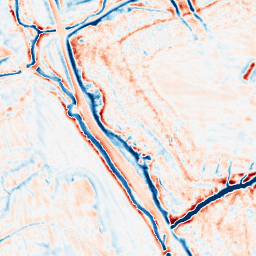
Category: edge_preserving
Decomposition family: bilateral
Decomposition parameters: d: 15
sigma_color: 75
sigma_space: 25
Upsampling method: quadratic
Upsampling parameters: scale: 2
Upsampling scale: 2